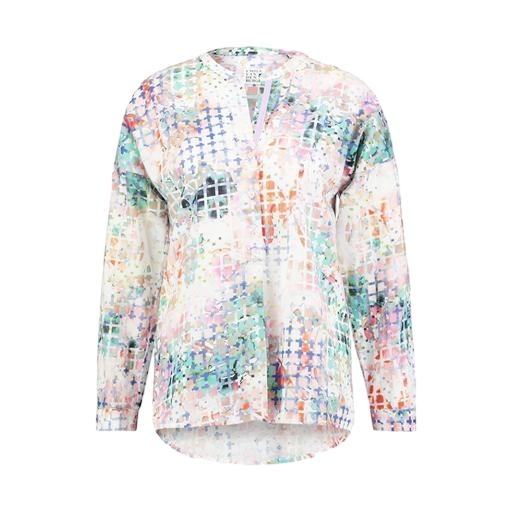
multicolor maisie hidden placket blouse, multicolor long-sleeved collarless shirt, multicolor bonnie longline blouse, white background